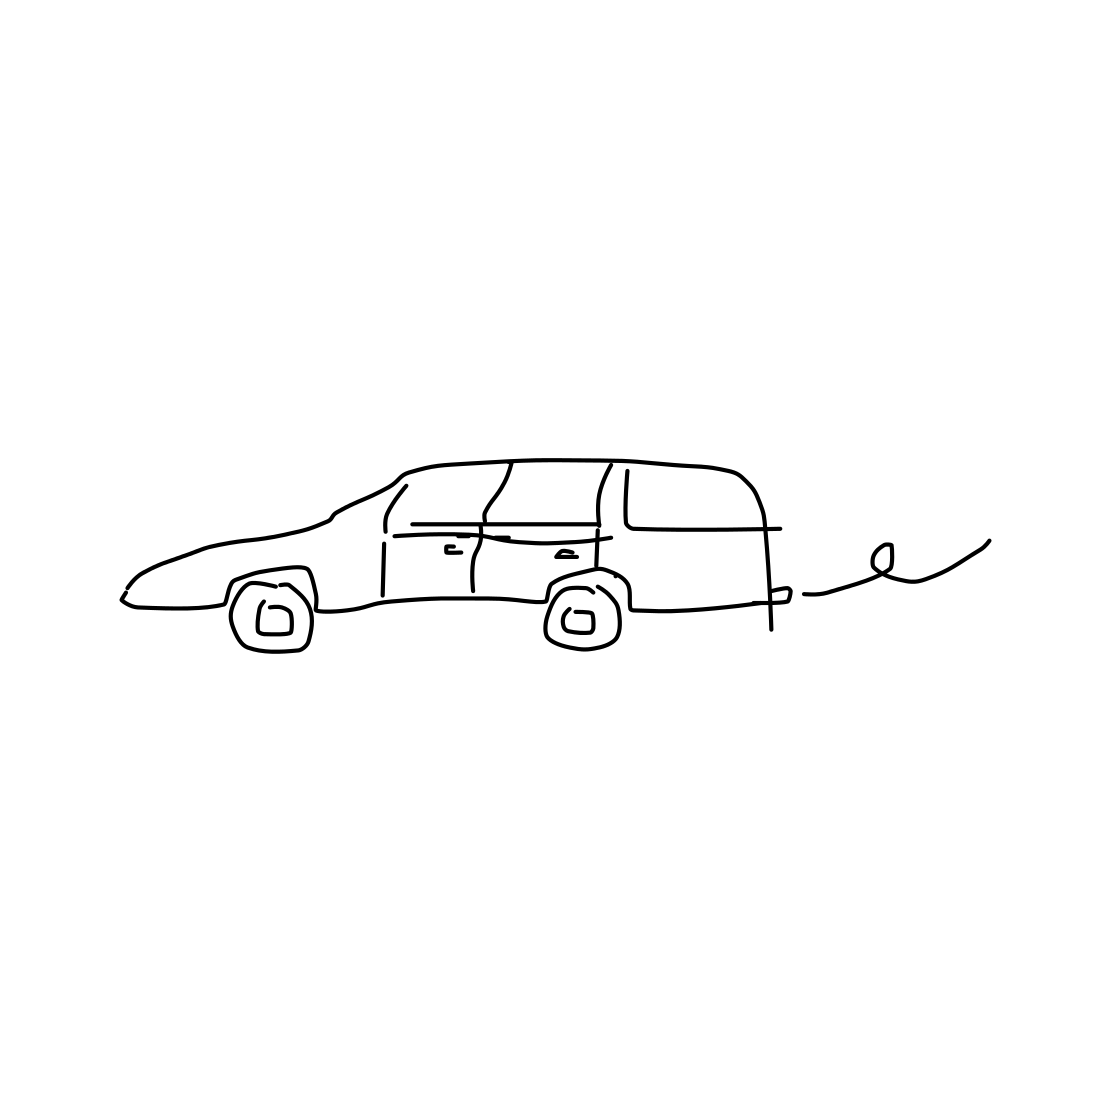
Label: car (sedan)